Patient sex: M
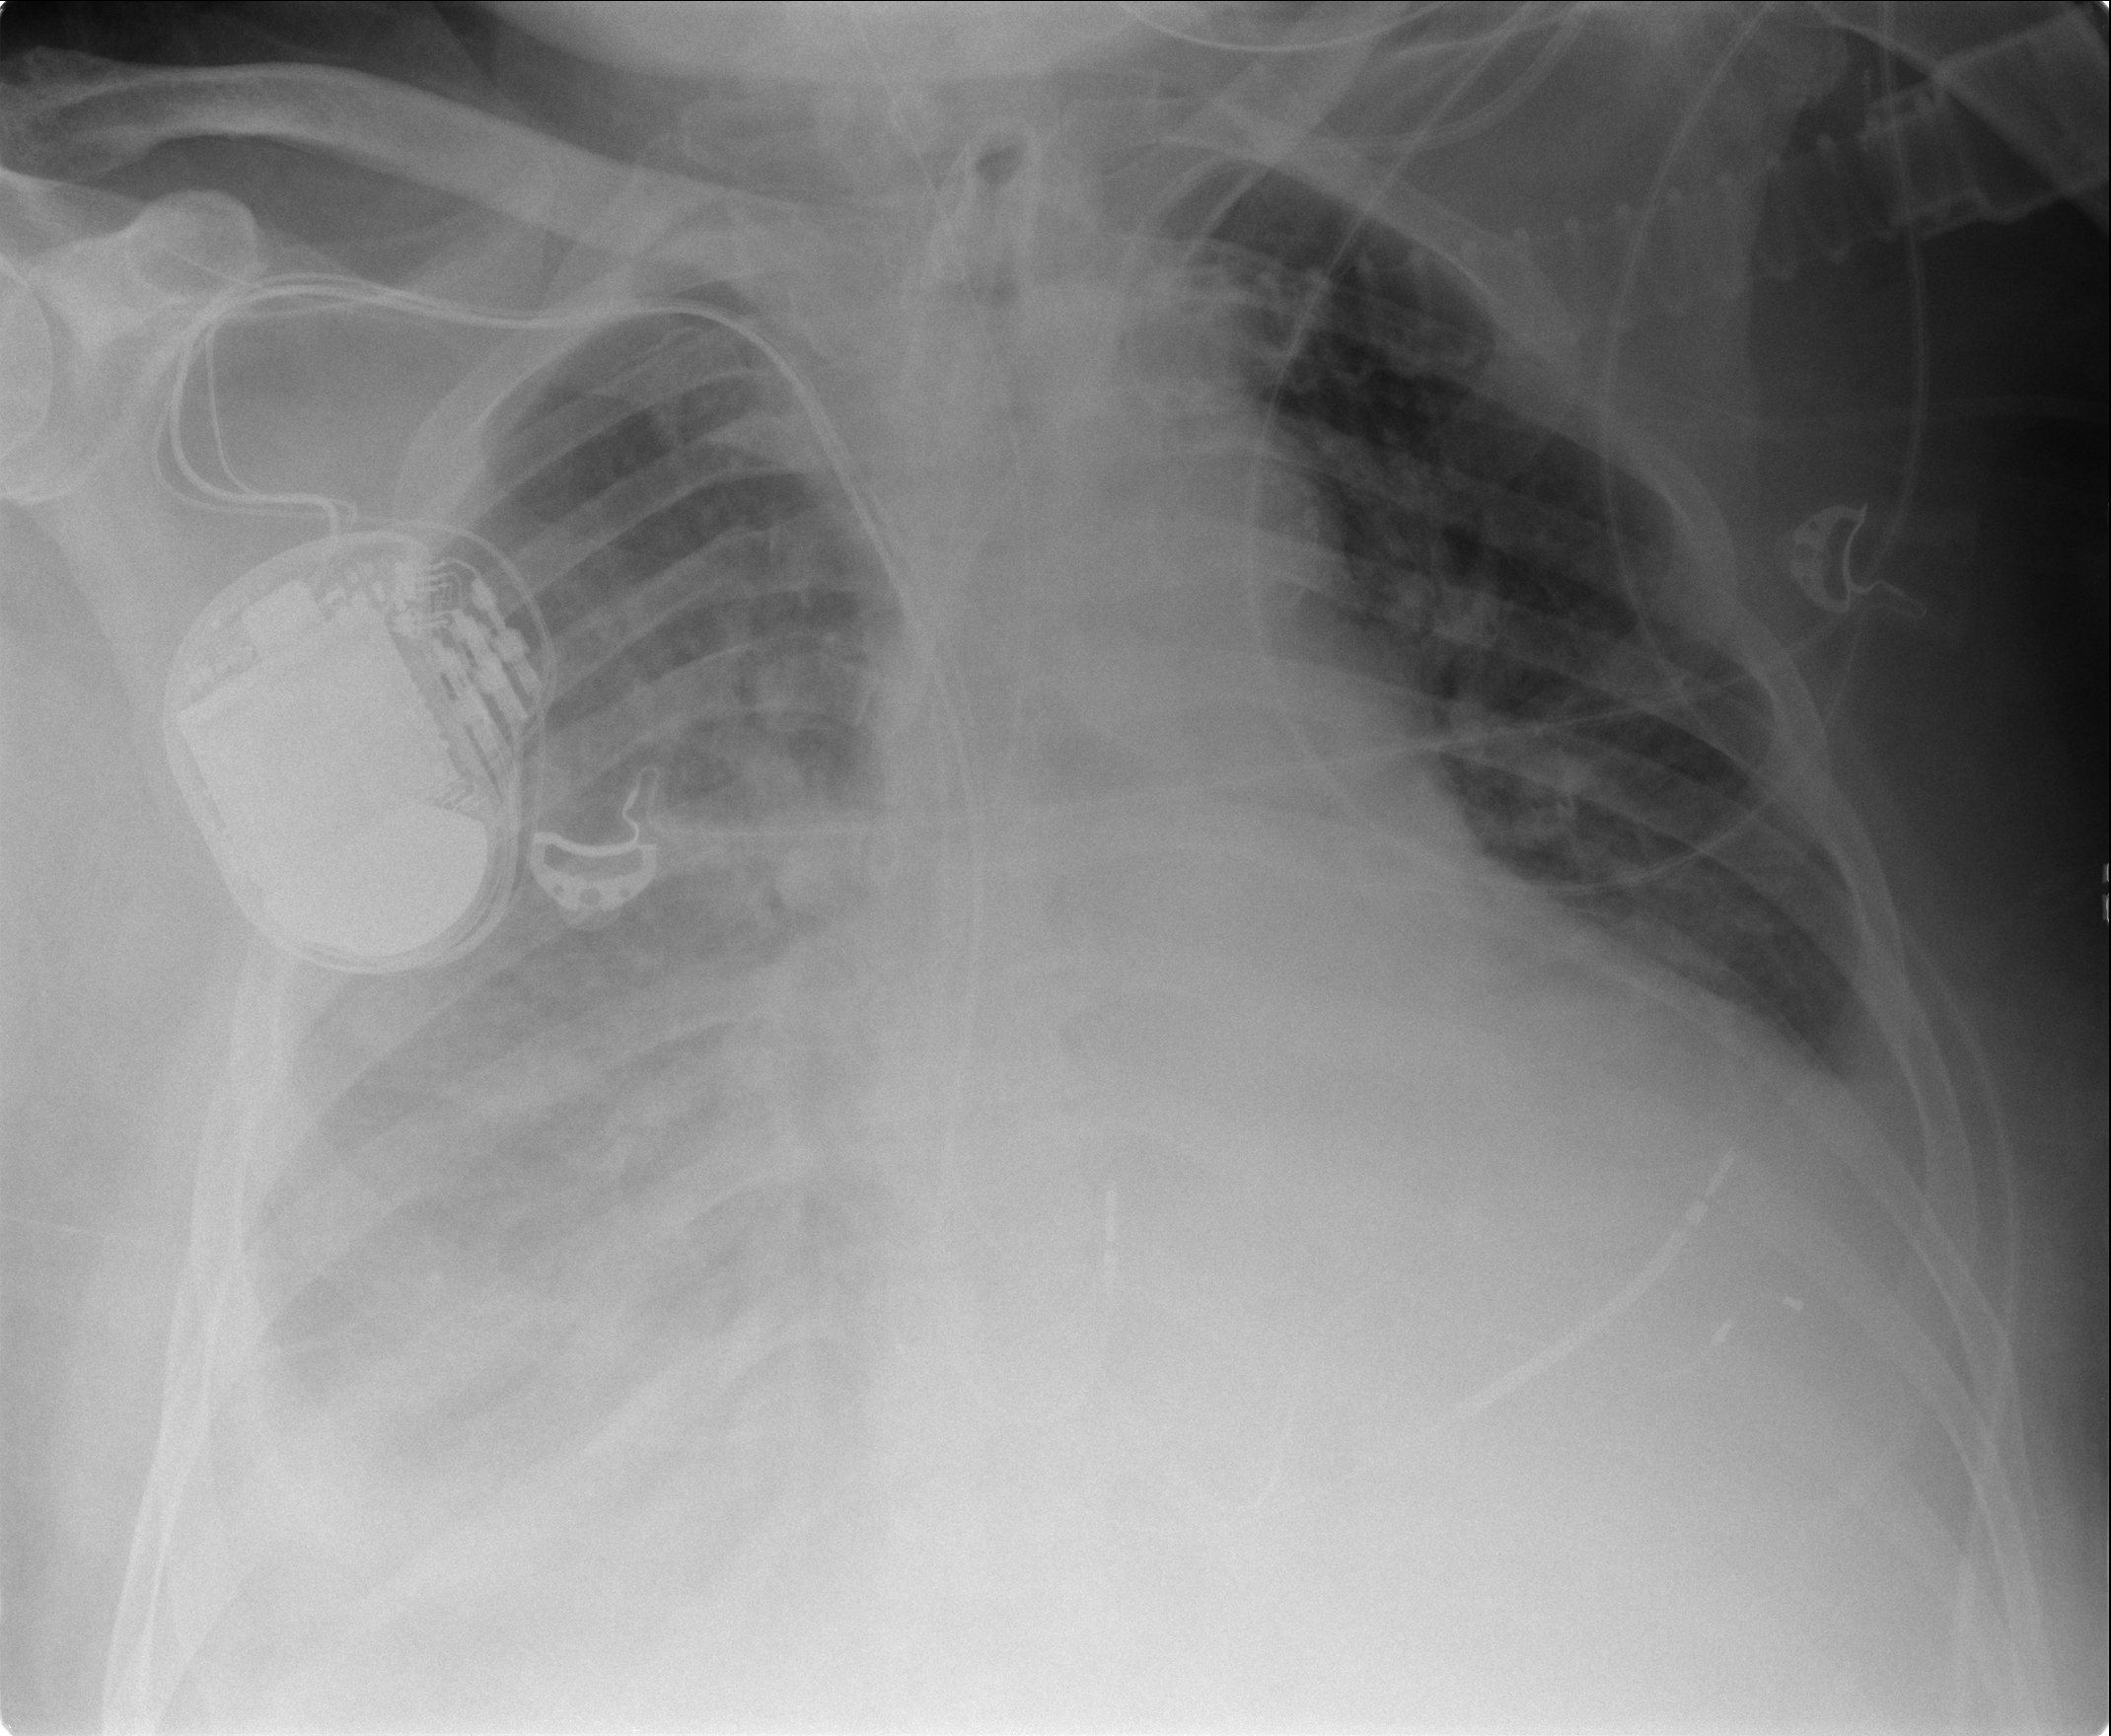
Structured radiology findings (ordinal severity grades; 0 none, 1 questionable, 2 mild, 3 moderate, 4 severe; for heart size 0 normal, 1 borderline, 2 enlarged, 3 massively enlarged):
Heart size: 2
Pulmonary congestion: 3
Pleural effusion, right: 3
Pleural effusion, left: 3
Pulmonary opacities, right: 0
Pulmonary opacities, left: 0
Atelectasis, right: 3
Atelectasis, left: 3